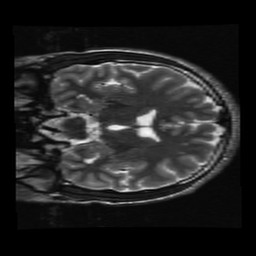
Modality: T2w
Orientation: coronal
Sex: male
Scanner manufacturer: ge
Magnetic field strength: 3 T
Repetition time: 5 s
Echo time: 0.1012 s